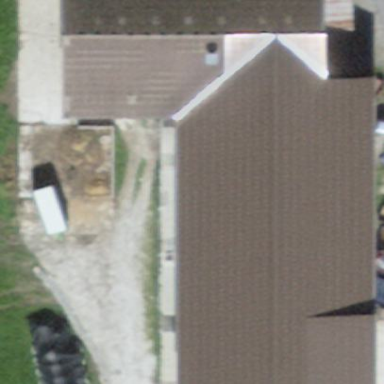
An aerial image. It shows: Rural barn.